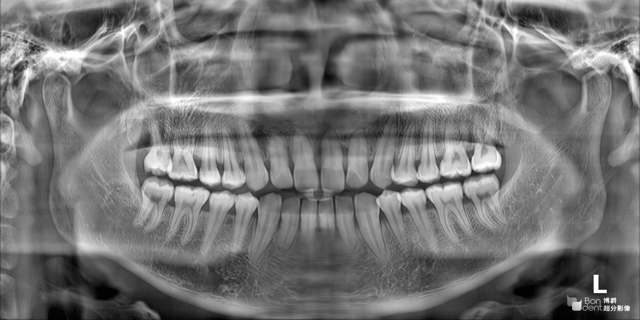
adult